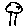
Label: tree